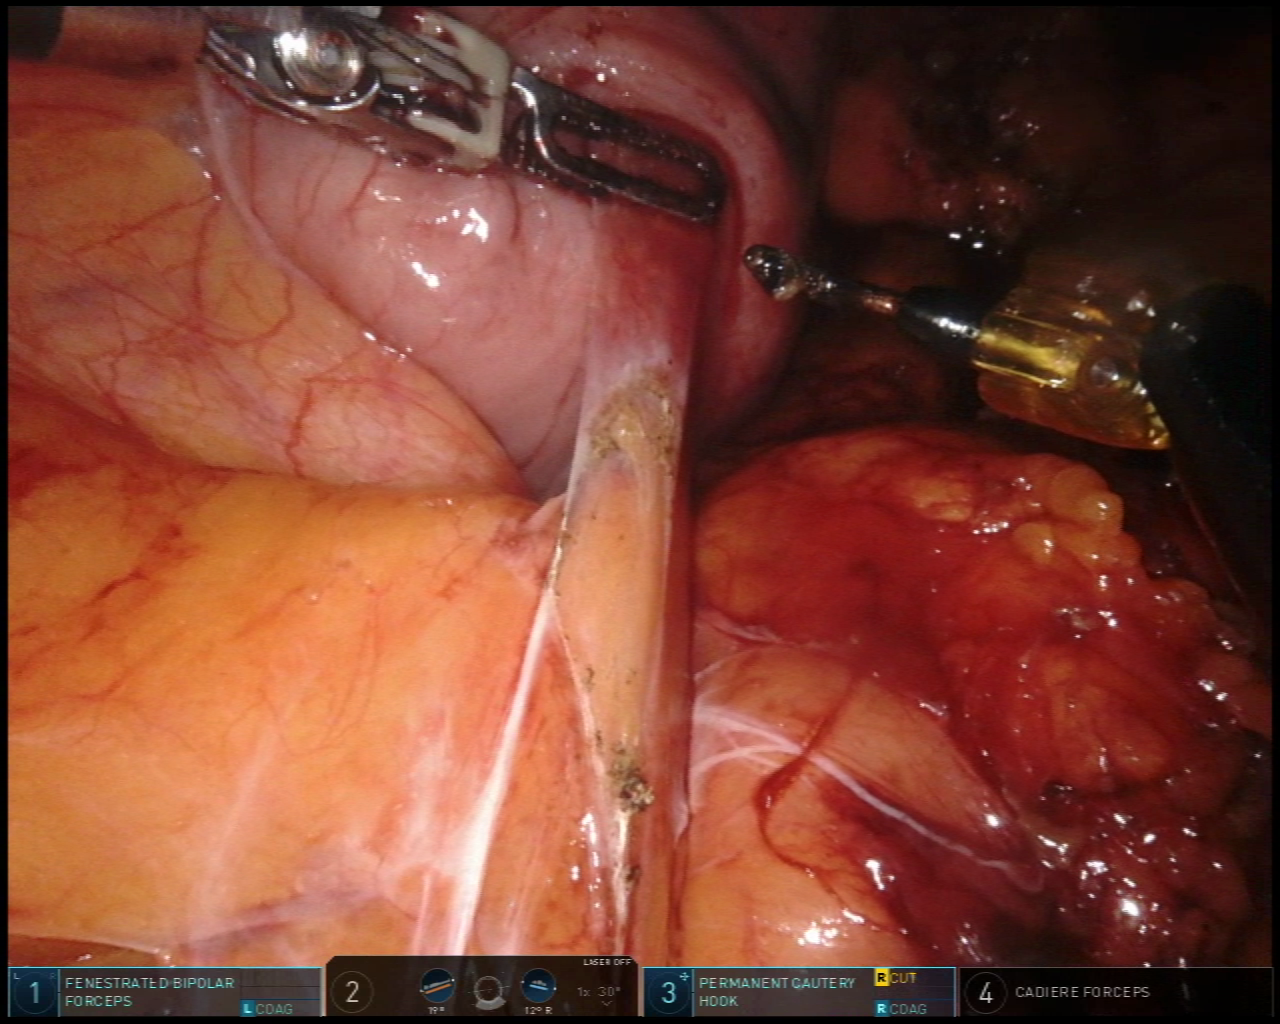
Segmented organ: stomach
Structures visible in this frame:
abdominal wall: no
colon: no
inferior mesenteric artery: no
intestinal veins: no
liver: no
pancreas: no
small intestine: no
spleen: no
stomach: yes
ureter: no
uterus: no
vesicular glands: no